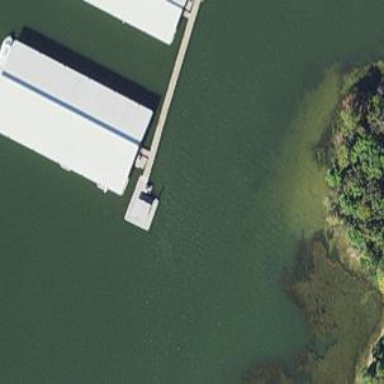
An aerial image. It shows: Boathouse building.